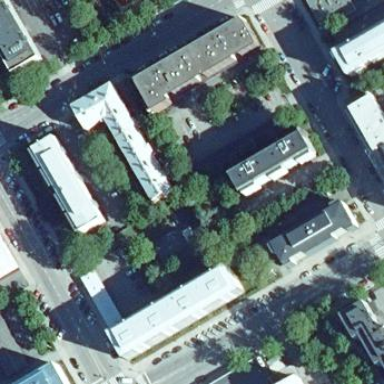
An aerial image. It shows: Residential area on city block.